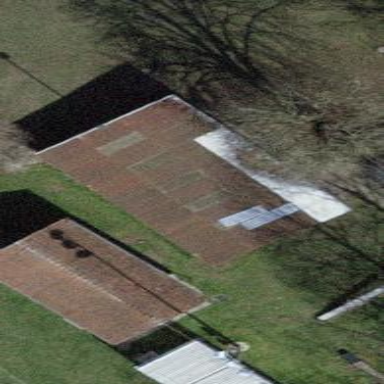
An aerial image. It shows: Building with tile roof.